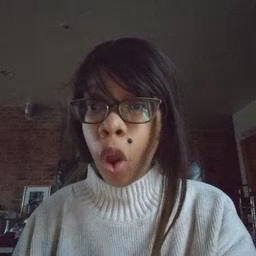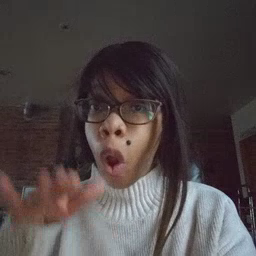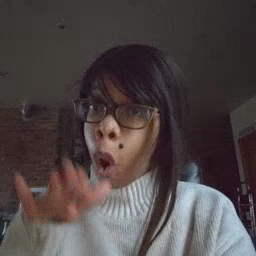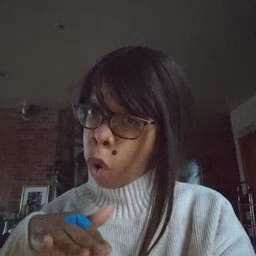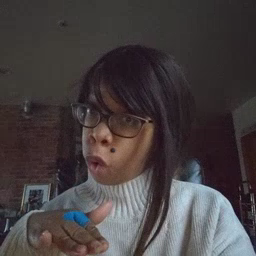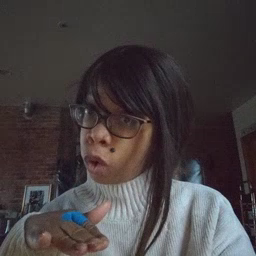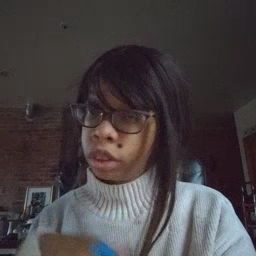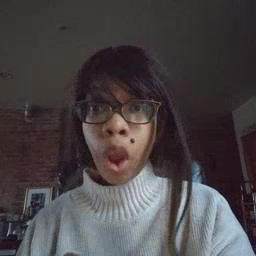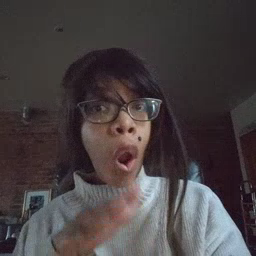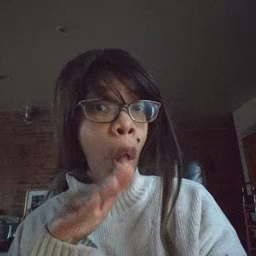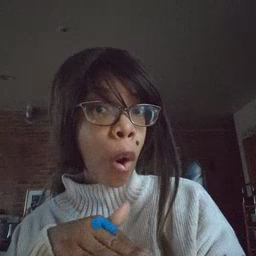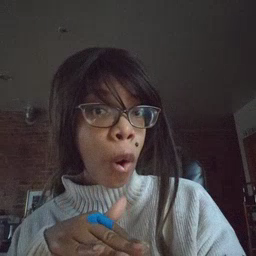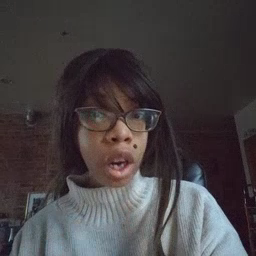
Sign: on